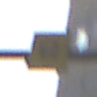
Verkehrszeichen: KennzeichnungspflichtigeFahrzeugeGefaehrlicheGueterOhnePfeilsymbol
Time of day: Midday
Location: Outdoor (Urban)
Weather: Overcast
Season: NotSpecified
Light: Natural